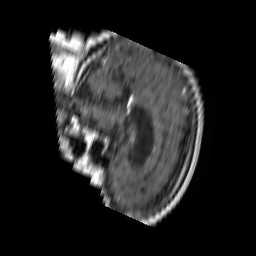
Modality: T1w
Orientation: sagittal
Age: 61
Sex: female
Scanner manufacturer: philips
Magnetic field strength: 1.5 T
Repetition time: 0.6333 s
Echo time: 0.012 s